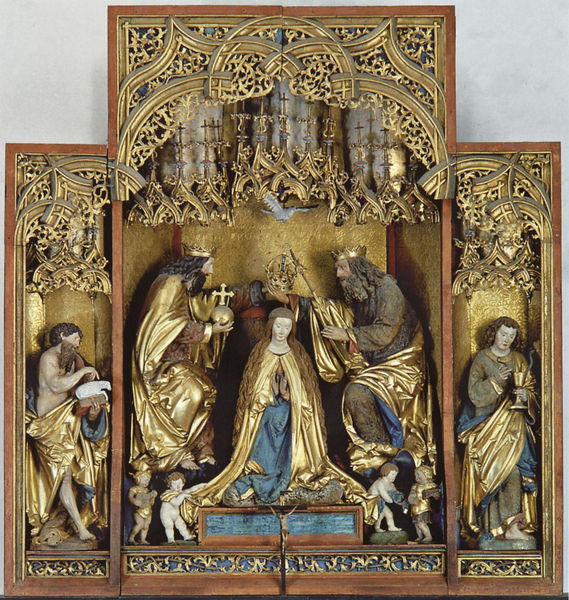
Titel: Hindelanger Altar
Künstler: Jörg Lederer
Standort: Bad Hindelang, Bad Oberdorf, Pfarrkirche (EU - D - Bayern)
Schlagwörter: blau, flügel, gott, holz, ornament, taube, gold, kelch, gotik, krone, engel, engelchen, skulptur, könig, homme, kreuz, kugel, altar, schnitzerei, seiten, gotisch, jesus, mittelalter, krönung, heiliger, heilige, zier, zierde, femme, putten, maria, putti, schrein, couronne, vergoldung, zepter, masswerk, szepter, marie, vierge, marienkrönung, ange, heiliger geist, sculpture, antependium, dreiflüglig, krönung mariens, couronnement, retable, religion, sculptur, maaßwerk, personnage, or, angel, god, men, crown, saint-jean